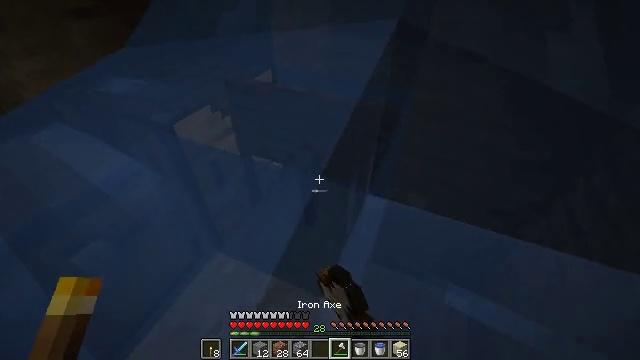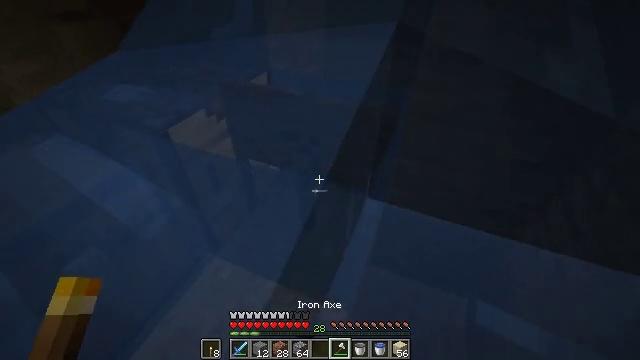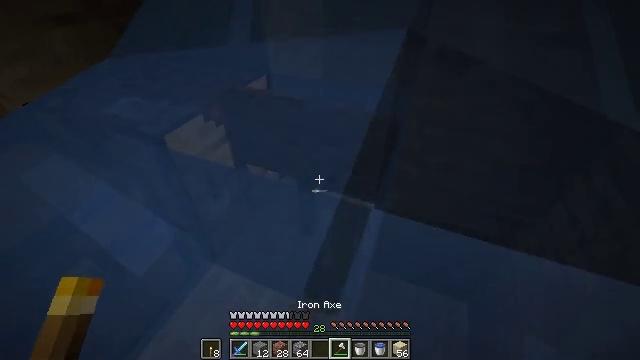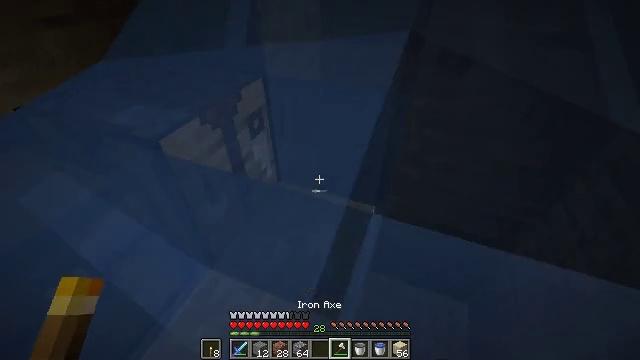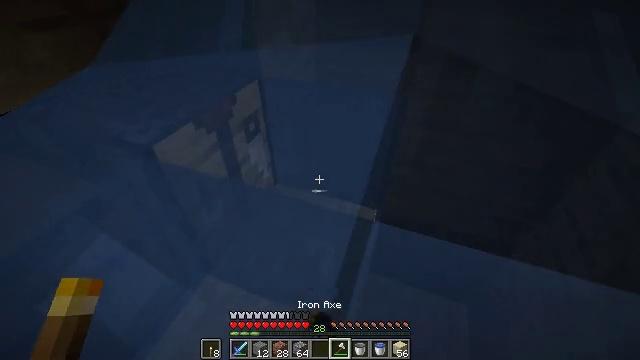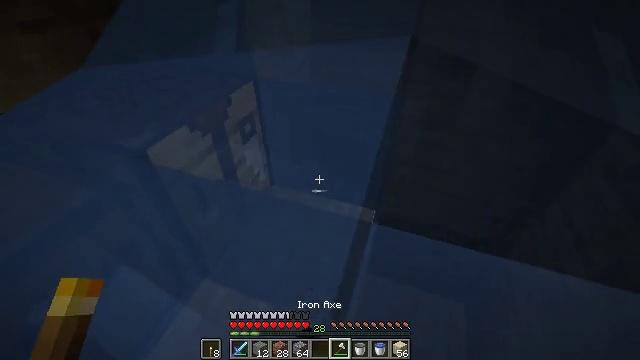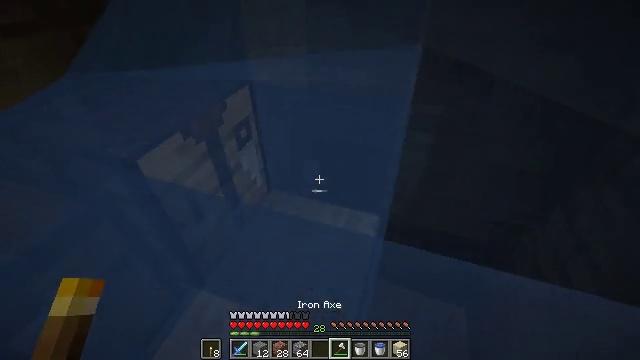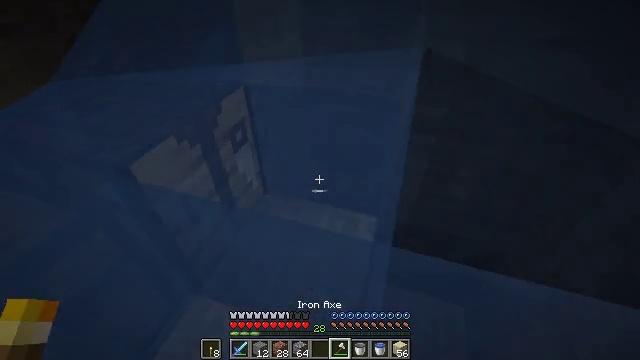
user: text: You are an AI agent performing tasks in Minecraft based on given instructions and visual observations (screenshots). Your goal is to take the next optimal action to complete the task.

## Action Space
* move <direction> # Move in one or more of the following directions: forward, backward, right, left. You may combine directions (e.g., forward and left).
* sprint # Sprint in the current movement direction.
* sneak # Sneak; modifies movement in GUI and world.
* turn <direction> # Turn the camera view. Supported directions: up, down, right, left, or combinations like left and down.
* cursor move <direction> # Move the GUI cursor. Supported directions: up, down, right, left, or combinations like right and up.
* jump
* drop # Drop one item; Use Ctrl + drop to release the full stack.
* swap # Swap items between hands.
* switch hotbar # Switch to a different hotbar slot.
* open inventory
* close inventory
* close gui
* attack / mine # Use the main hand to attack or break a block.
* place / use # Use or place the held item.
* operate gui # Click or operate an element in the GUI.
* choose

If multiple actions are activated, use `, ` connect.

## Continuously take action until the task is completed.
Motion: motion action
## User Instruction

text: Remove the dark oak sign from its place.
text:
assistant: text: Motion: move forward and move left, turn right, attack / mine
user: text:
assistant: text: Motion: move forward and move left, attack / mine
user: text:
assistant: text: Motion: move forward and move left, attack / mine
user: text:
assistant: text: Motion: move forward and move left, turn right, attack / mine
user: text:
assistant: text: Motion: move forward and move left, turn right, attack / mine
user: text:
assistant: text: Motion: move forward and move left, turn right, attack / mine
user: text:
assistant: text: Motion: move forward and move left, turn right, attack / mine
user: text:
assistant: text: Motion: attack / mine